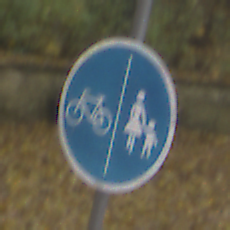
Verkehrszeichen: GetrennterRadUndGehwegRadwegLinks
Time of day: MorningAfternoon
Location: Outdoor (Nature)
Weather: Overcast
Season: Autumn
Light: Natural